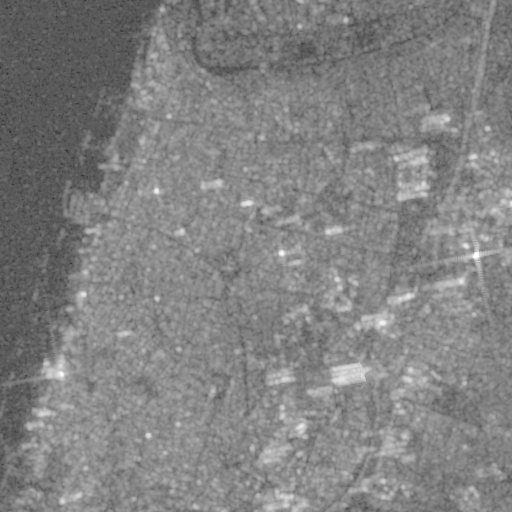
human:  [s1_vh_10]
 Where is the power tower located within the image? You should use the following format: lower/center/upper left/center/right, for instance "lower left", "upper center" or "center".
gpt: The power tower is located in the upper right of the image.
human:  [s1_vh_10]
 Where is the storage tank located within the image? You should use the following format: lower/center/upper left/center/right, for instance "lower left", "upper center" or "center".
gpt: The storage tank is located in the upper center of the image.
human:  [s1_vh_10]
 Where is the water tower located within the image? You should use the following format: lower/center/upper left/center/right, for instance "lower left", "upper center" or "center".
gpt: The water tower is located in the lower center of the image.
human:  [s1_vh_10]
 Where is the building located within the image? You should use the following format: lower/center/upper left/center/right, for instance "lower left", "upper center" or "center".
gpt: There is no building in the image.

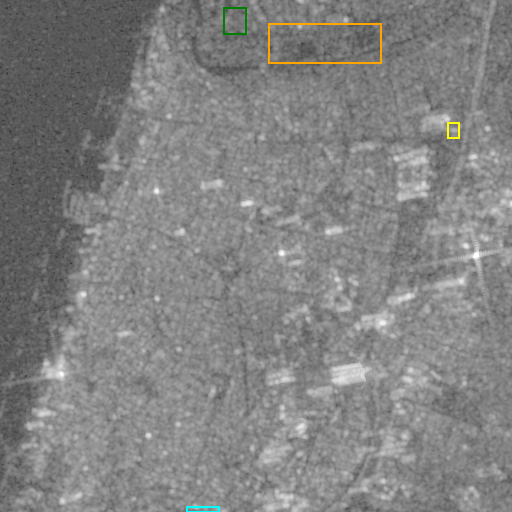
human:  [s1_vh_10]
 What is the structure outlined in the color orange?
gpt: The structure outlined in orange is a park.
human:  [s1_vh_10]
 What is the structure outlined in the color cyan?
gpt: The structure outlined in cyan is a parking garage.
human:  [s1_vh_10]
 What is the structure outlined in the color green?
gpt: The structure outlined in green is a parking lot.
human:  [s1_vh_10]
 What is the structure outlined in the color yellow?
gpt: The structure outlined in yellow is a power substation.
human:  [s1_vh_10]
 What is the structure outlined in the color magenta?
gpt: There is no magenta outline.